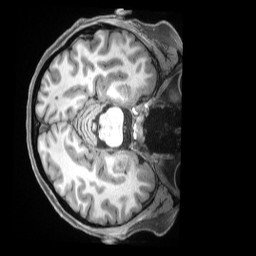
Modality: T1w
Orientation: axial
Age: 39
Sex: female
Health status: ill
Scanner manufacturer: siemens
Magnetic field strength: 3 T
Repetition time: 2.5 s
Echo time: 0.00181 s